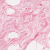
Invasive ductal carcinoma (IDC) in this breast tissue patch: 0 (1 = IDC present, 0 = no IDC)